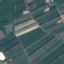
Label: PermanentCrop